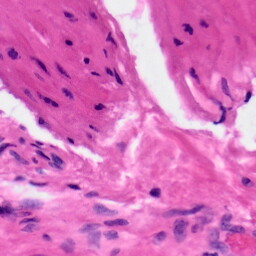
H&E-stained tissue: Skin